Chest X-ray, AP view. Patient: 44 years old, sex F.
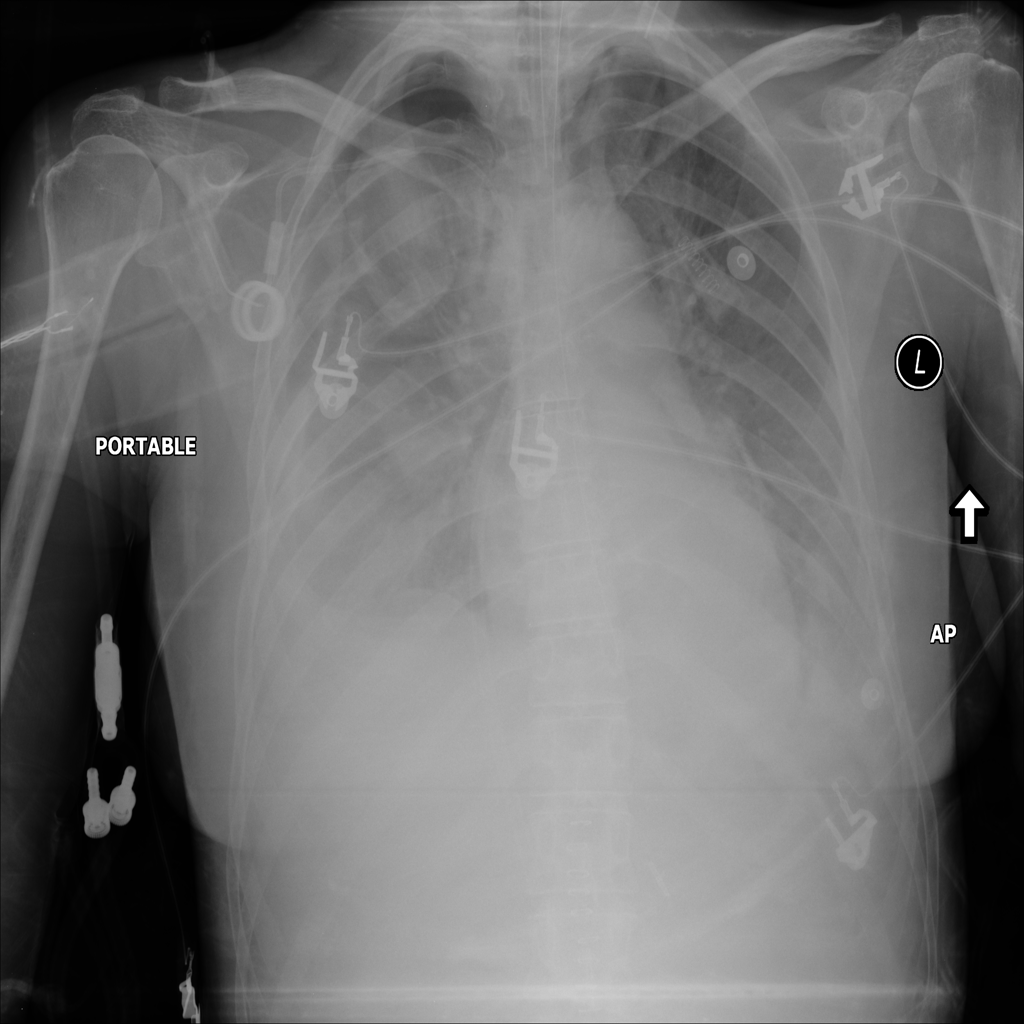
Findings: Effusion